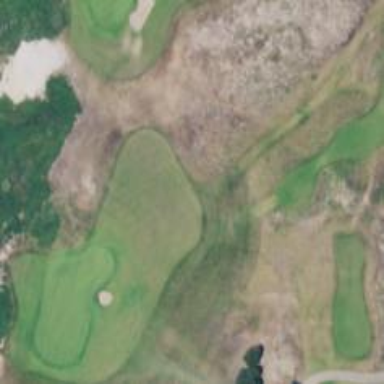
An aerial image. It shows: Pathway for golfing.